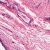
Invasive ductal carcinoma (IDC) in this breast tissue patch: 0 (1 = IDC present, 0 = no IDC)